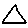
Label: triangle